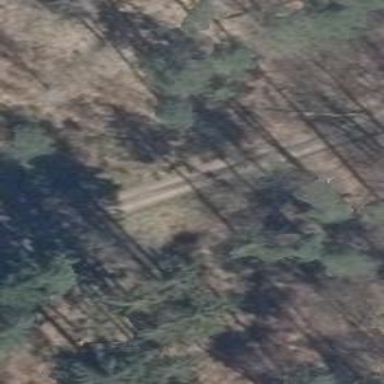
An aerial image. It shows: Gravel track with grade3 tracktype.